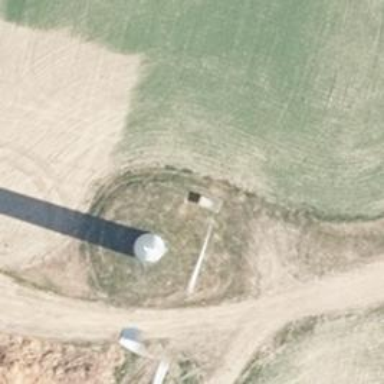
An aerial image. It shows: Wind power generator.